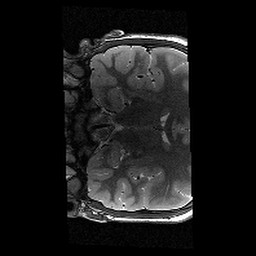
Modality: T2w
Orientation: coronal
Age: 13
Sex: male
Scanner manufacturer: siemens
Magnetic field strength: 3 T
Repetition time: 9.23 s
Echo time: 0.067 s